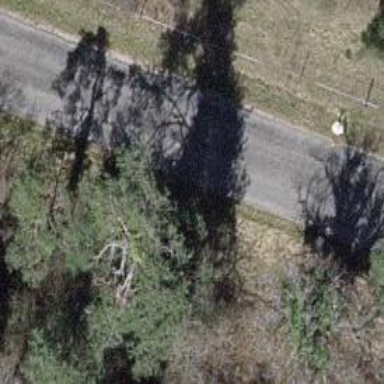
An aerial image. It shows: Tertiary road.